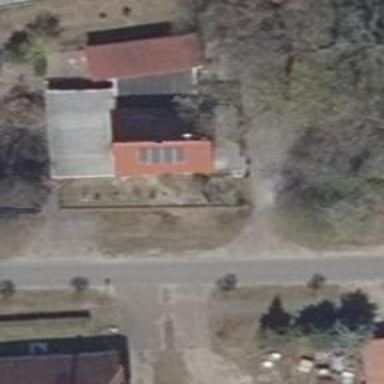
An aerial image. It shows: Solar photovoltaic panel generator producing electricity as small installation.